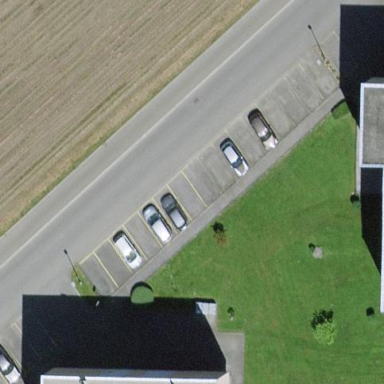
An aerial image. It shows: Asphalt street-side parking area.